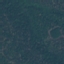
Land use / land cover class: Forest